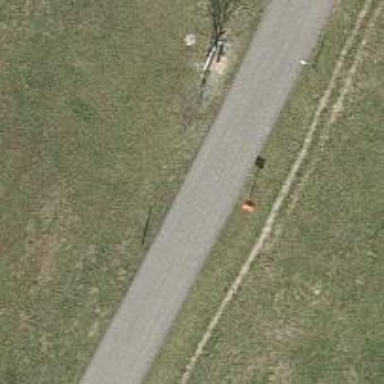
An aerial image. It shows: Pole with roofed pipeline marker.